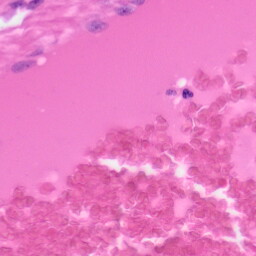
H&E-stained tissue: Colon